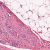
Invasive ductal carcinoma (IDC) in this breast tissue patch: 1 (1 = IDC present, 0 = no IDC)